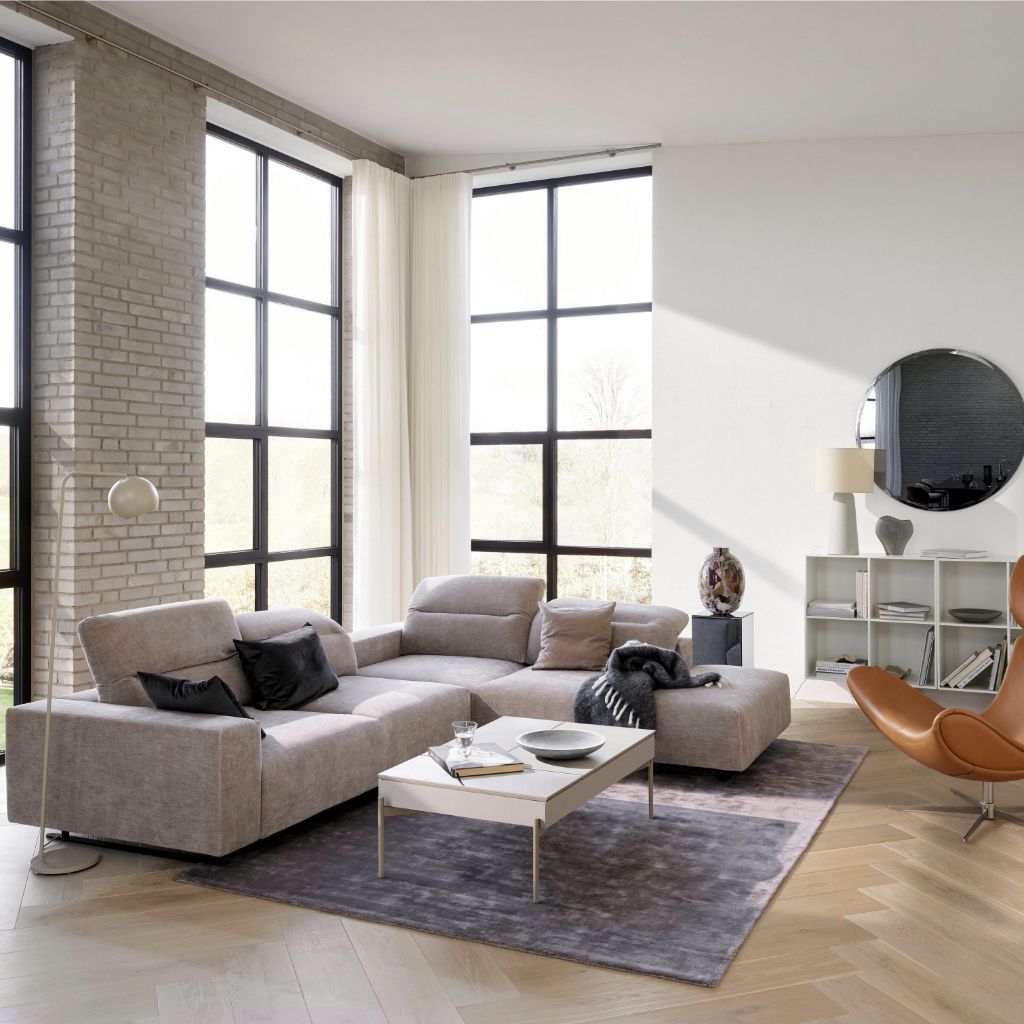
living room, fabric sectional sofa, white paint wallpaper, with solid pattern, wood flooring, with herringbone pattern, modern